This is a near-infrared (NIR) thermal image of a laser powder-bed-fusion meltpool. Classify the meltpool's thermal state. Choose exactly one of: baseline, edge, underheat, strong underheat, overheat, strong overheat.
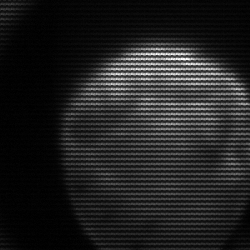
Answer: edge